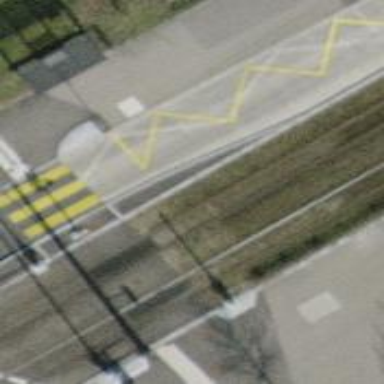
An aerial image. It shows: Bus stop with designated stop position for public transport.